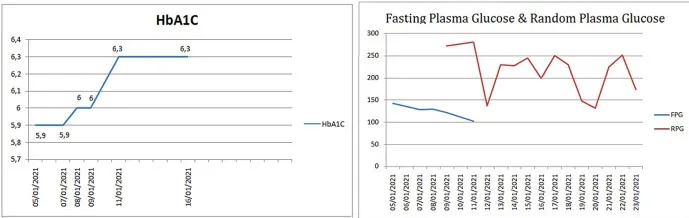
HbA1C, fasting plasma glucose, and random plasma glucose of the patient.
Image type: chart (chart)